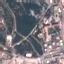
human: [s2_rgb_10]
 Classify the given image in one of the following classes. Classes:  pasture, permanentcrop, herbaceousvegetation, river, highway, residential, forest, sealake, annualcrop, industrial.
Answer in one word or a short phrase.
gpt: Industrial